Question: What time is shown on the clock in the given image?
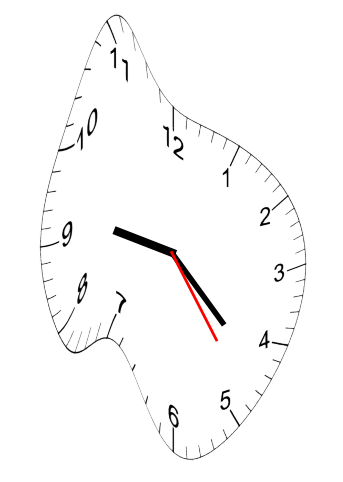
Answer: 09:22:24